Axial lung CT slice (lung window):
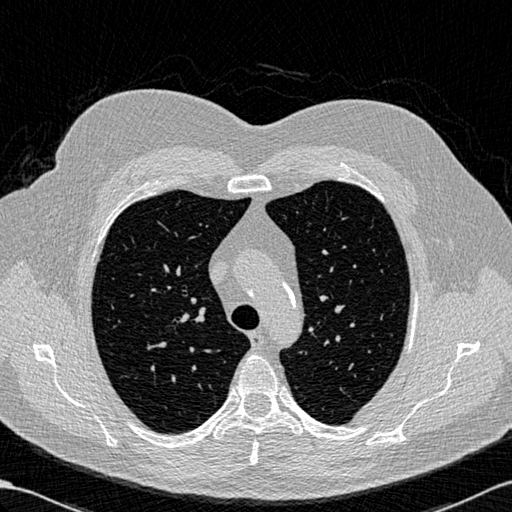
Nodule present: no